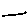
Label: line